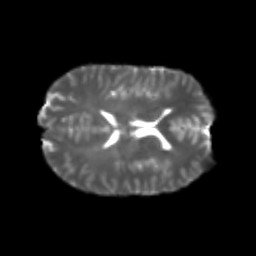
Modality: T2w
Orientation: axial
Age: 22
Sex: male
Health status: healthy
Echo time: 0.074 s